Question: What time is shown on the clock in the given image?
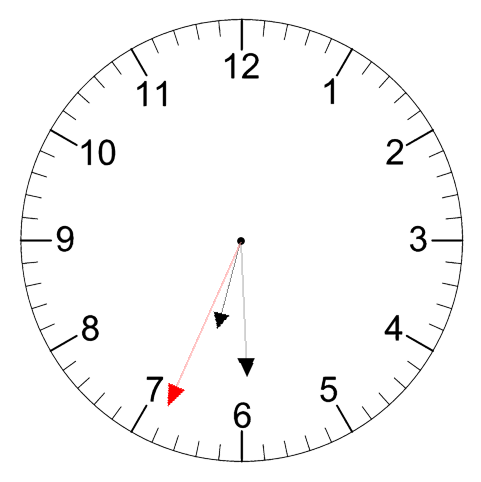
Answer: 06:29:34